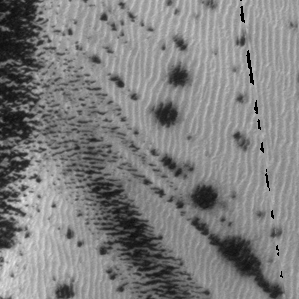
Label: frost